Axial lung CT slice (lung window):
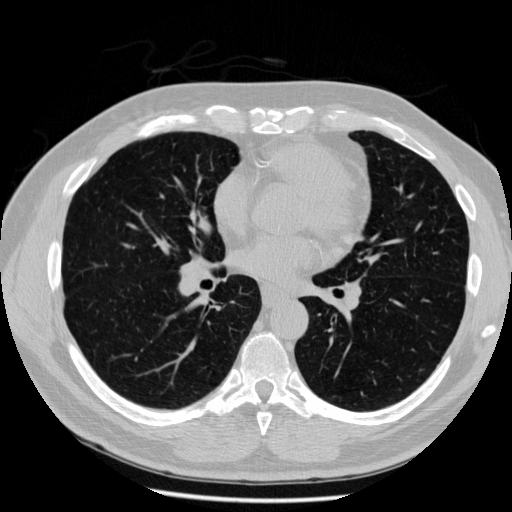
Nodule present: no